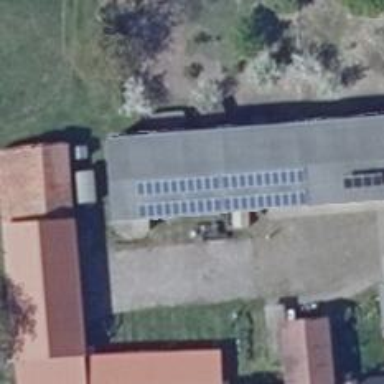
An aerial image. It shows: Solar photovoltaic panel generator producing electricity as small installation.